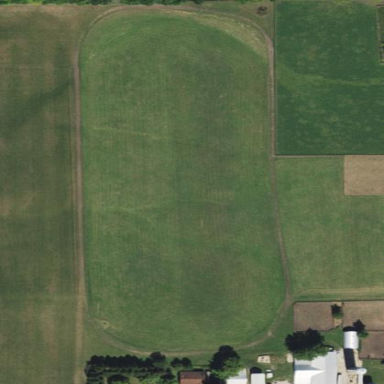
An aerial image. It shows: Agricultural meadow.